Interaction volume radius: 5 \u00c5
Interaction volume height: 15 \u00c5
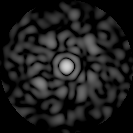
Disorder parameter: 0.8135